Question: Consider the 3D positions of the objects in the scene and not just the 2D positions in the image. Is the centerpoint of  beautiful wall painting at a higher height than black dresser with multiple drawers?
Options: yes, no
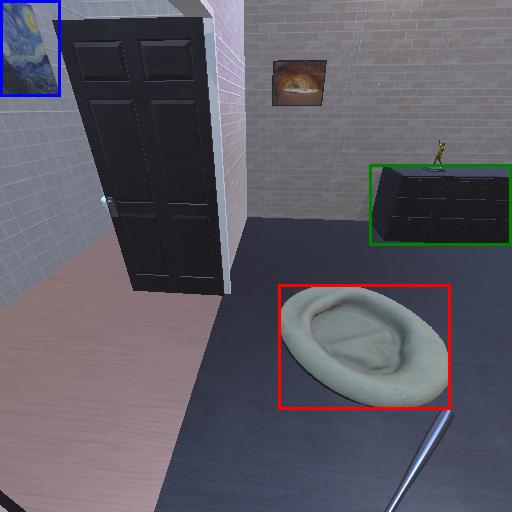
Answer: yes